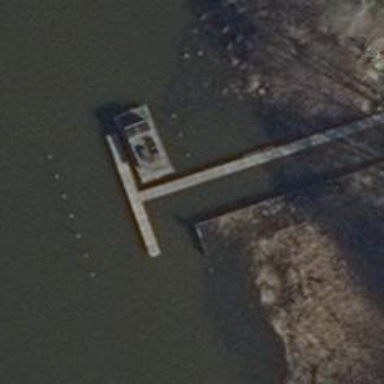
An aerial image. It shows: Man-made pier.